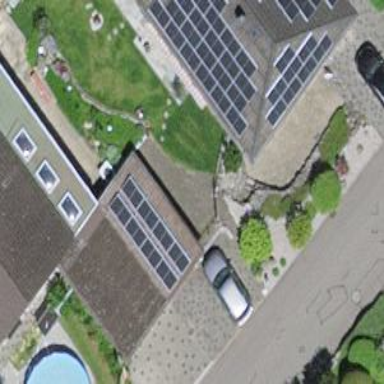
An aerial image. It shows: Garage.